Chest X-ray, AP view. Patient: 26 years old, sex M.
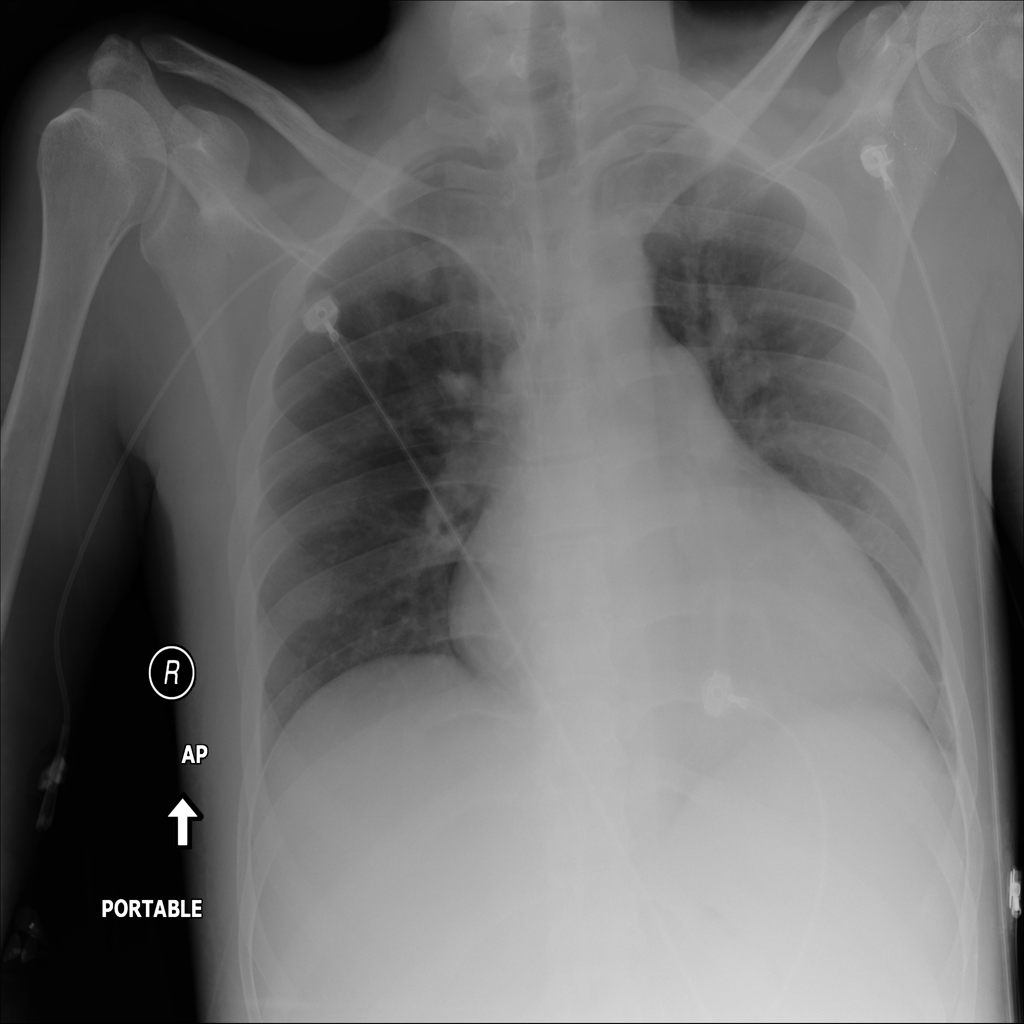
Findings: Cardiomegaly, Effusion